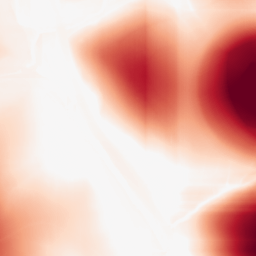
Category: morphological
Decomposition family: rolling_ball
Decomposition parameters: radius: 100
Upsampling method: sinc_blackman
Upsampling parameters: scale: 2
kernel_size: 16
Upsampling scale: 2